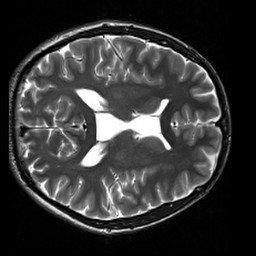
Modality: T2w
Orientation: axial
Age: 25
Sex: male
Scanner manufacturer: siemens
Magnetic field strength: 3 T
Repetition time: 7 s
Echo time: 0.09 s